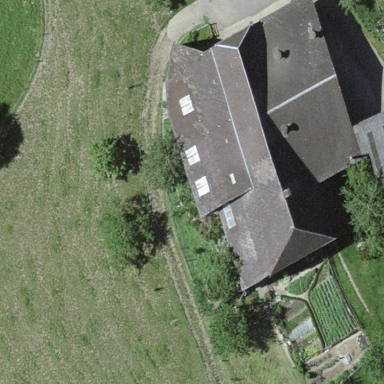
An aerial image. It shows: Farm building.